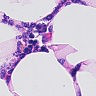
Metastatic tissue present: no